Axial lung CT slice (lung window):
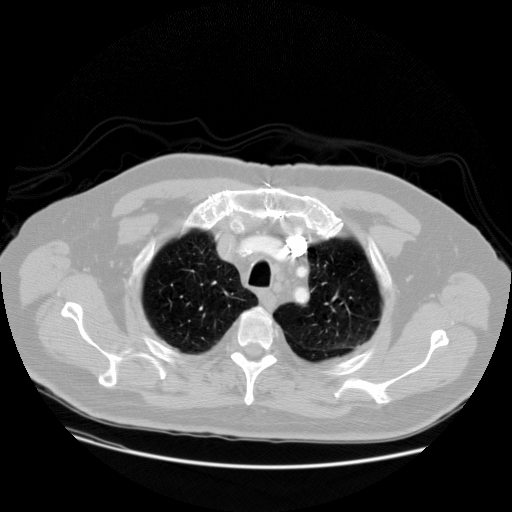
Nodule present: no